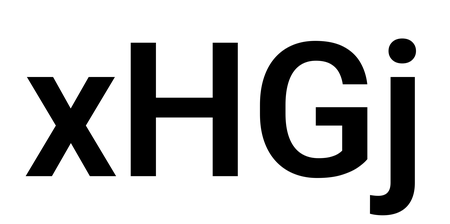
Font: Roboto_SemiBold